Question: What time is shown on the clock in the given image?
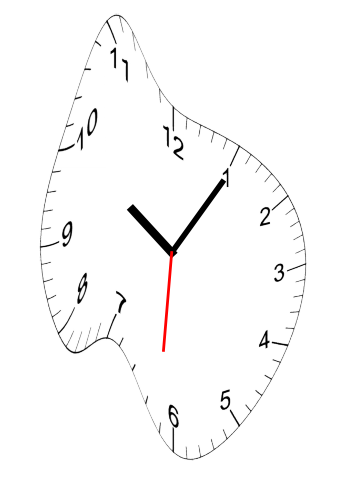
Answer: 10:05:31